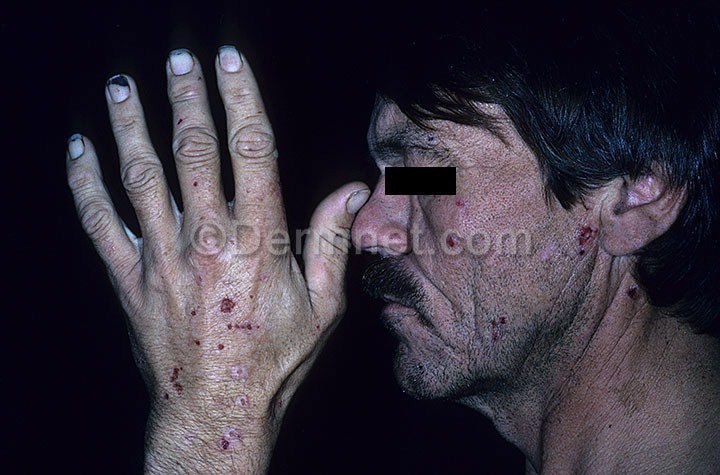
Disease: Light Diseases and Disorders of Pigmentation